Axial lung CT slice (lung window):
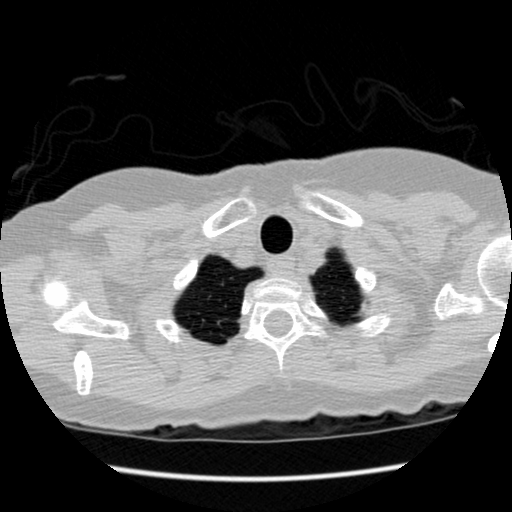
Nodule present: no